Field crop: maize
Growth stage: 1
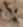
Species: atriplex